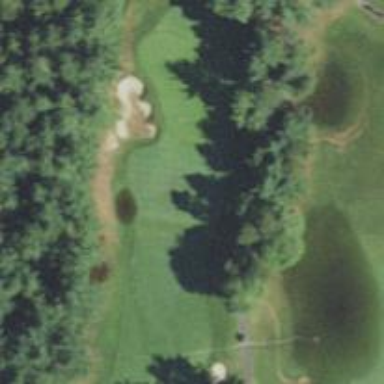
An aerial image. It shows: View of golf hole.